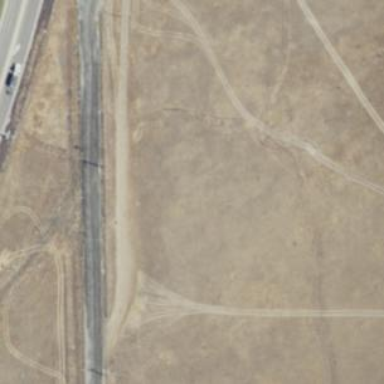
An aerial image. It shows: Unclassified asphalt road with roundabout junction.